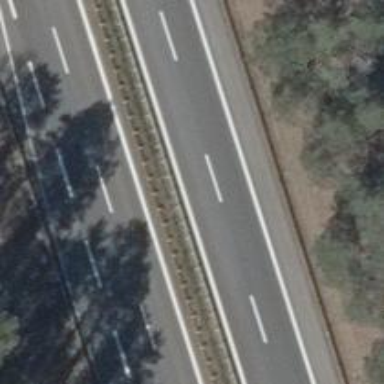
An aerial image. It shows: Asphalt motorway.